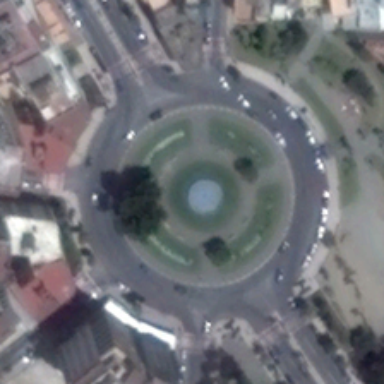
Many buildings and some green trees are around a circle square .